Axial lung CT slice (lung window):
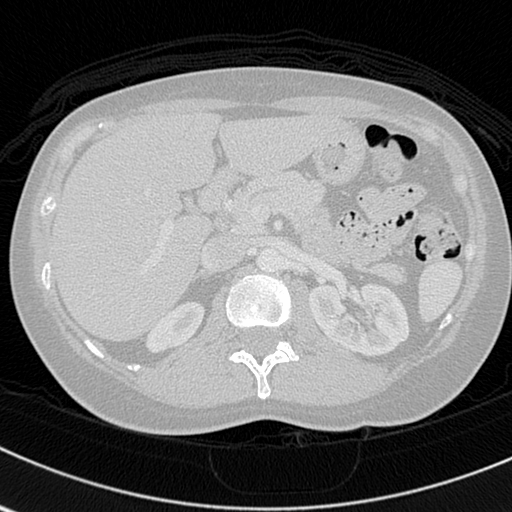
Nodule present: no